Question: I want to know why marker number is used and how from 1 to 31 marker numbers are different from each other.
And how to add a custom marker symbol like with gradient,Pix map or an image etc for example these Blue glittery Dots in the given image.:-

marker is defined in the following code:-
'''
CIRCLE_MARKER_NUM = 0
......
def __init__(self, parent=None):
super(SimplePythonEditor, self).__init__(parent)
self.markerDefine(QsciScintilla.Circle,self.CIRCLE_MARKER_NUM)
self.setMarkerBackgroundColor(QColor(66, 66, 255),self.CIRCLE_MARKER_NUM)
......
def on_margin_clicked(self, nmargin, nline, modifiers):
# Toggle marker for the line the margin was clicked on
if self.markersAtLine(nline) != 0:
self.markerDelete(nline, self.CIRCLE_MARKER_NUM)
else:
self.markerAdd(nline, self.CIRCLE_MARKER_NUM)
'''
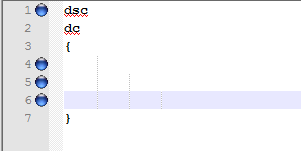
Answer: The answer to the question "why marker number is used" is simply: why not? Some sort of identifier has to be used, and a number seems a perfectly reasonable choice.
The only markers that have a pre-defined meaning are the numbers 25 to 31, which are used for the fold-margin symbols. The numbers 0-24 have no pre-defined meaning, so you can use them in any way you like. And in fact, if you don't use folding, you can use all 32 markers in any way you like.
You can easily define a pixmap, image, or even a text character as the symbol to use for a marker. Just do something like:
'''
pixmap = QtGui.QPixmap('image.png')
self.markerDefine(pixmap, self.CIRCLE_MARKER_NUM)
'''
And the other variants work in a similar fashion.
PS:
You could have easily answered all the points (and more) in your question by consulting the excellent documentation available:
- <URL>